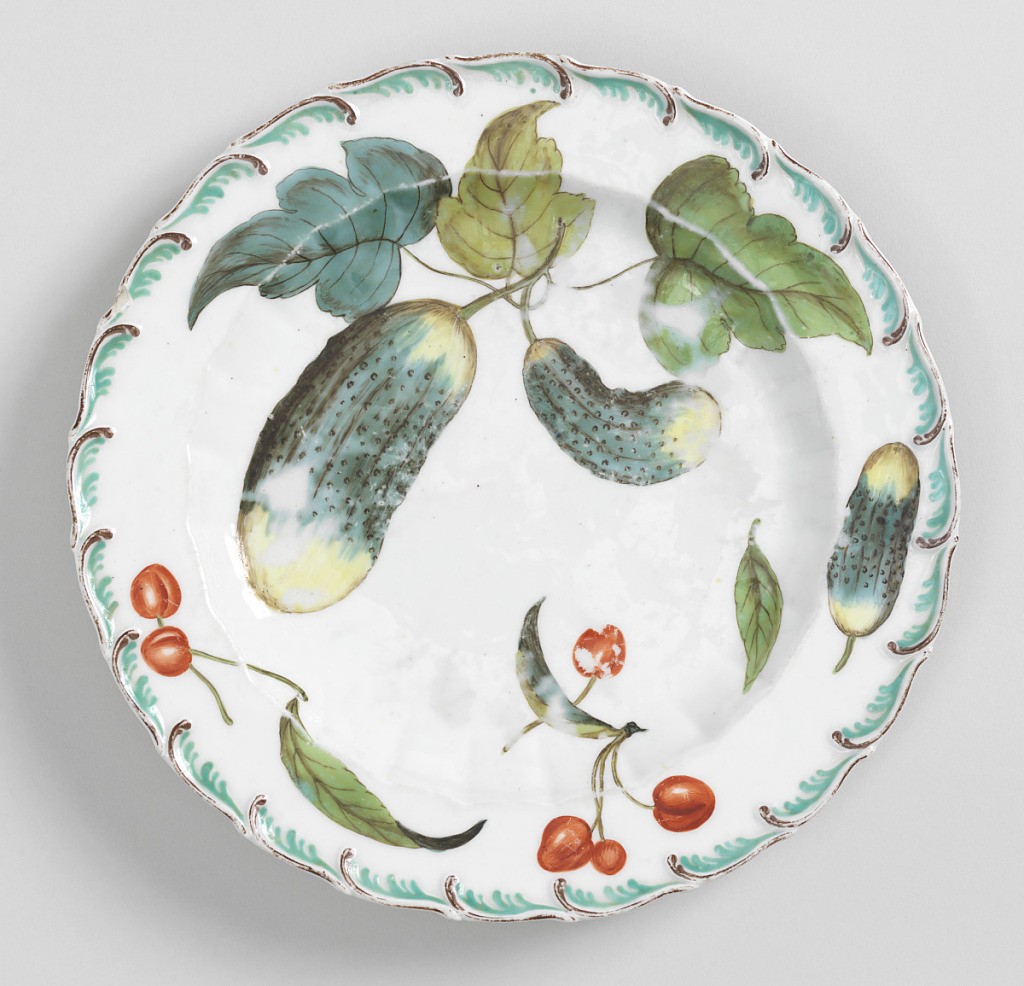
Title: "Hans Sloane" Botanical Plate (One of Twelve)
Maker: Chelsea Porcelain Manufactory, English, 1745 – 1784
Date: ca. 1757–1769
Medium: soft paste porcelain, vitreous enamel
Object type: plate
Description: Flat marly springing from scalloped inner rim. Raised, feathered edge, painted brown and green. In center, large and small cucumber and an apple. On marly, three rose hips, a purple long radish, currents and small red berries.